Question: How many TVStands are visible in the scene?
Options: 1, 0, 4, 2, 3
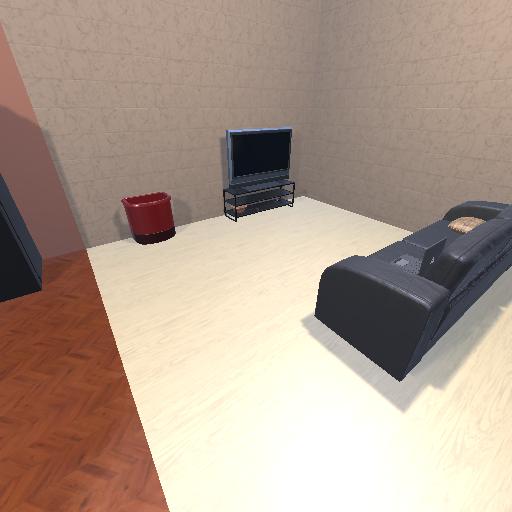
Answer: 1